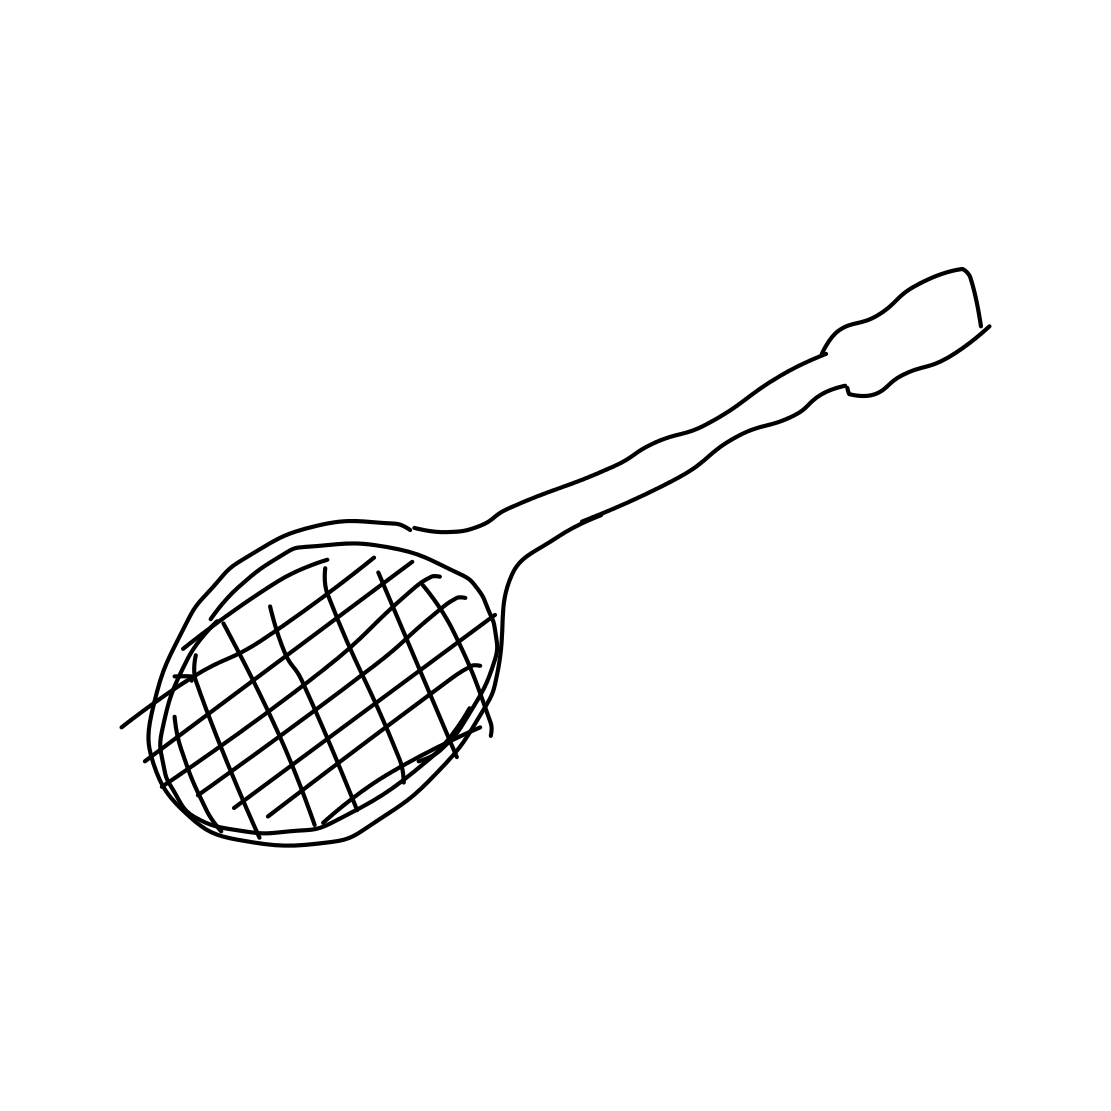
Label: tennis-racket